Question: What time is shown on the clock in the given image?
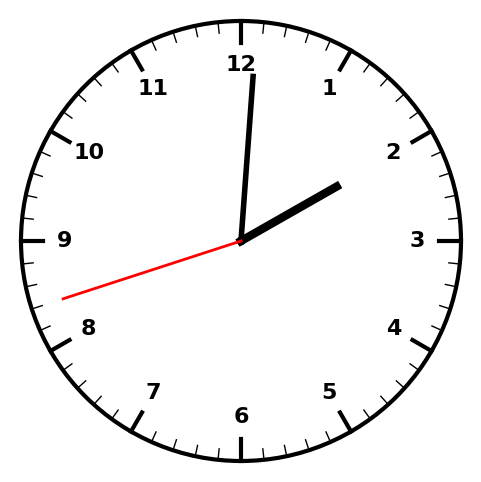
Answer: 02:00:42